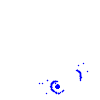
Particle: electron